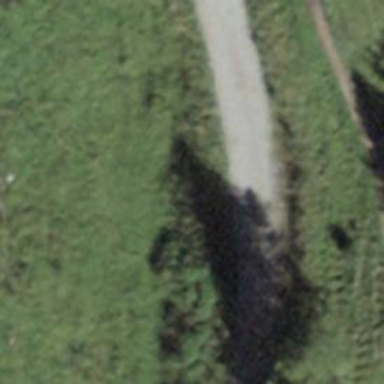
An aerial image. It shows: Unpaved track designated as nordic route.